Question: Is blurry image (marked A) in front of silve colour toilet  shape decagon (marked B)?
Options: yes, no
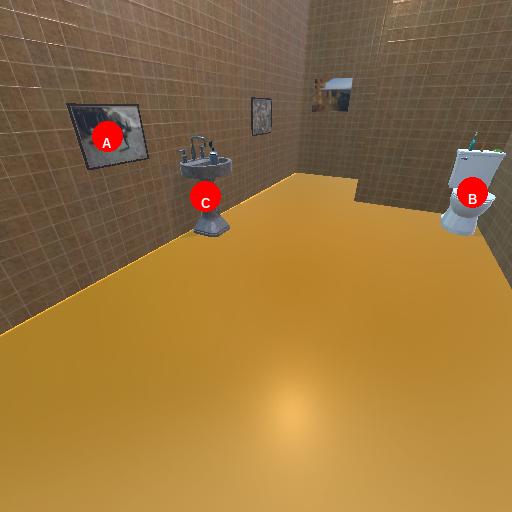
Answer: yes